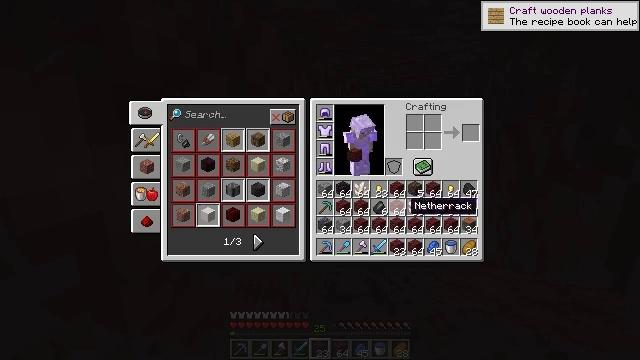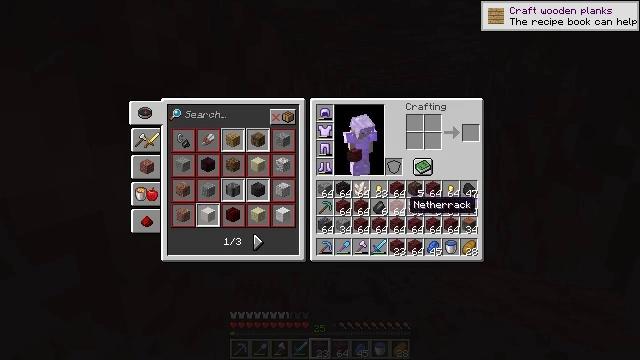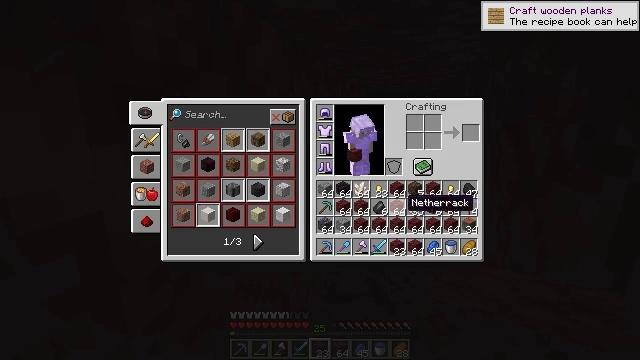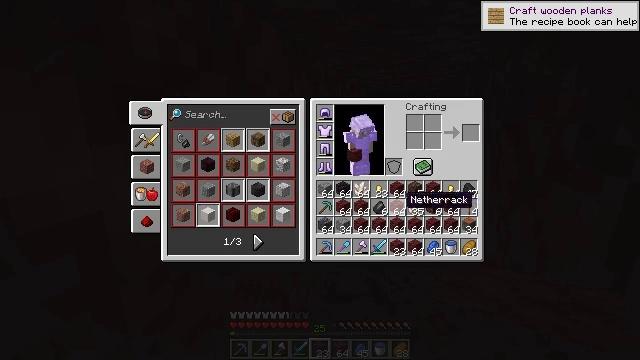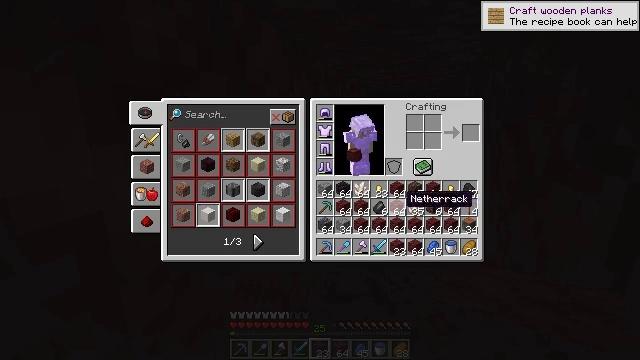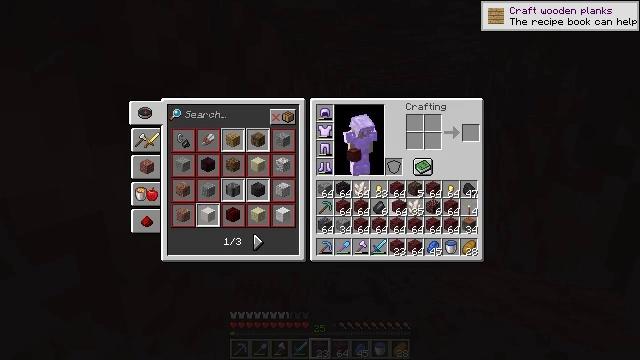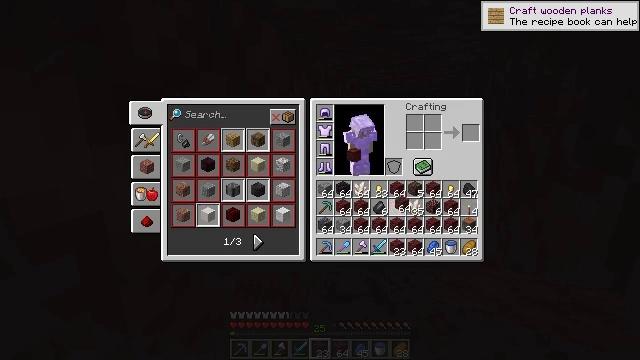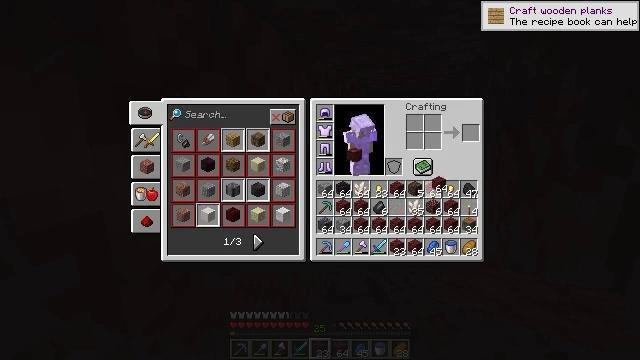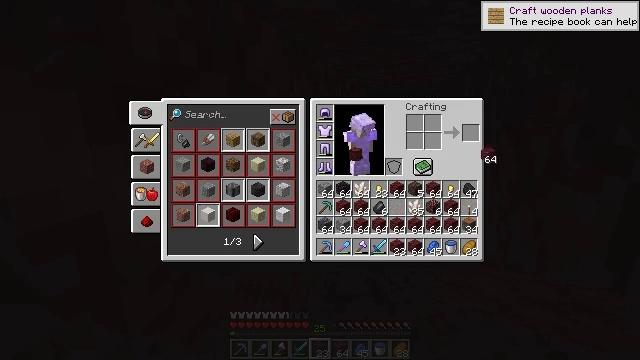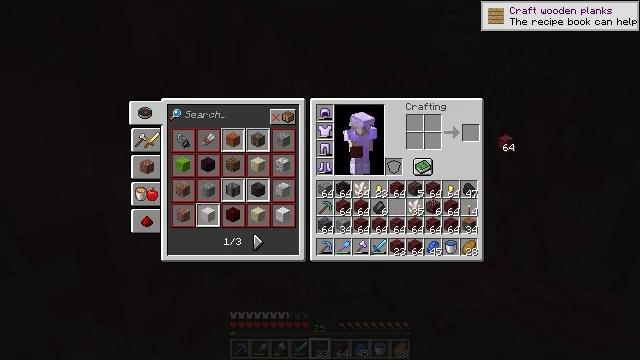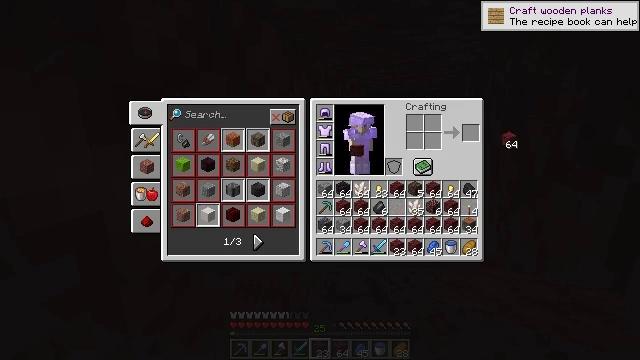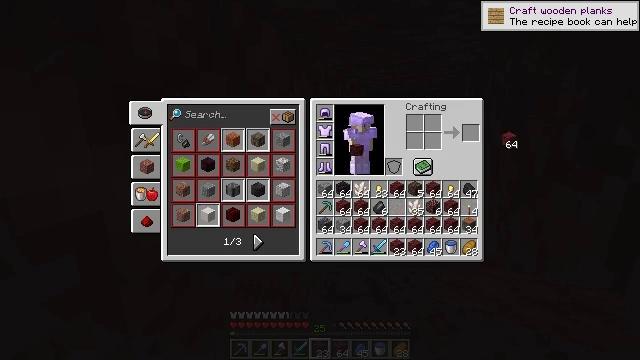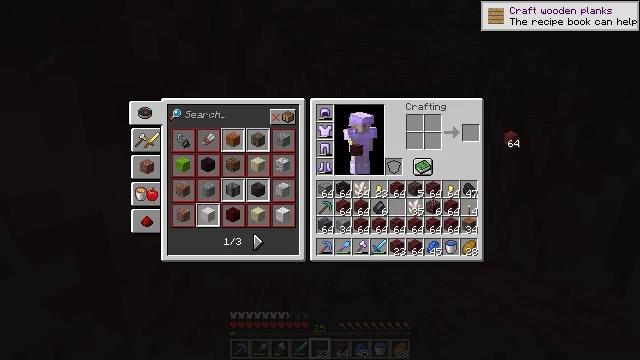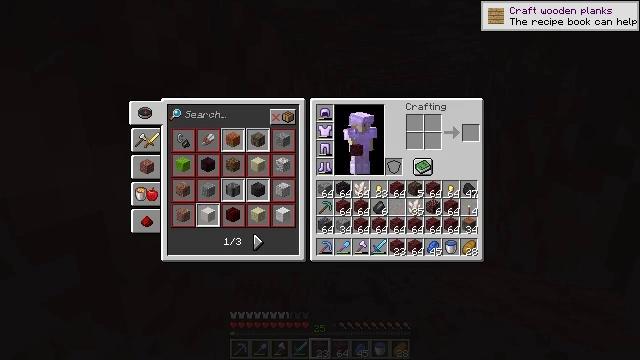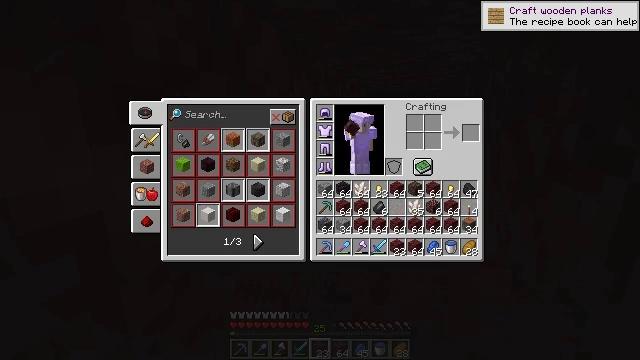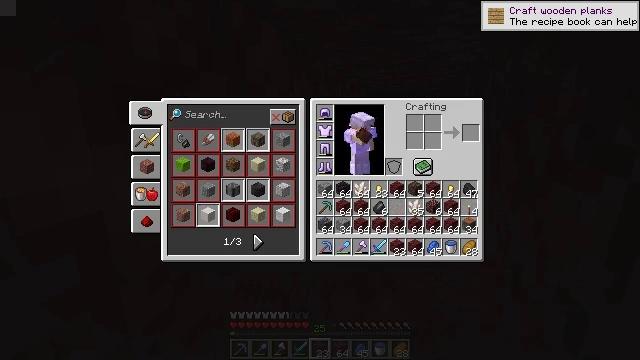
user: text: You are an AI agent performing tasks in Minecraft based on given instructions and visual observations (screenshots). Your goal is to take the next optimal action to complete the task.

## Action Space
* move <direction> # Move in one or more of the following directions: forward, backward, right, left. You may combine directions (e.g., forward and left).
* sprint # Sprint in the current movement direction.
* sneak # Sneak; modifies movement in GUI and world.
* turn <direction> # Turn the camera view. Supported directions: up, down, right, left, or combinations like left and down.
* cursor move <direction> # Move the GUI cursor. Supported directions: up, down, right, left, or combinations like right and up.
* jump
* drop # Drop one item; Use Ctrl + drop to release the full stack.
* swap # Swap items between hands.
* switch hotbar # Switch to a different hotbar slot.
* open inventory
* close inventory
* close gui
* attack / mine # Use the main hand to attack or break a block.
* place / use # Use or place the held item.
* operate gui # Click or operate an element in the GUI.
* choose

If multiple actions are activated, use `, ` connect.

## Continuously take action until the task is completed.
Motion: motion action
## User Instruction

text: Remove a netherrack from the inventory.
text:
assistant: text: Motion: no_op
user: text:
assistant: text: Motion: no_op
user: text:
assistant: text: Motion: no_op
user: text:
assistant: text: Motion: no_op
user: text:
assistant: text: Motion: operate gui
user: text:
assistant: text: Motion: operate gui
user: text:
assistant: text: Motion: cursor move right and up
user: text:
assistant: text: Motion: cursor move right and up
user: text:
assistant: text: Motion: cursor move right and up
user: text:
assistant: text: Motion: operate gui
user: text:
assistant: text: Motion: operate gui
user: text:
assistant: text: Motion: operate gui
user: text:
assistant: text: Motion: no_op
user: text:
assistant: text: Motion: cursor move down
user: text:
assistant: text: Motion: cursor move left and down
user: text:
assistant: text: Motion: cursor move left and down
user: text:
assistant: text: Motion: cursor move left and down
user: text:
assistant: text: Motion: no_op